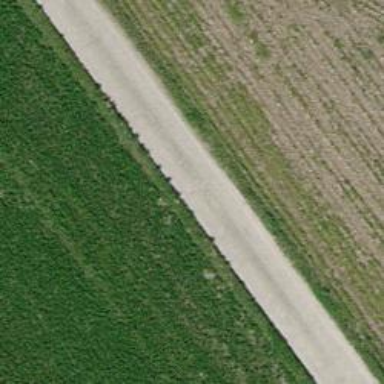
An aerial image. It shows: Unclassified road with concrete surface.